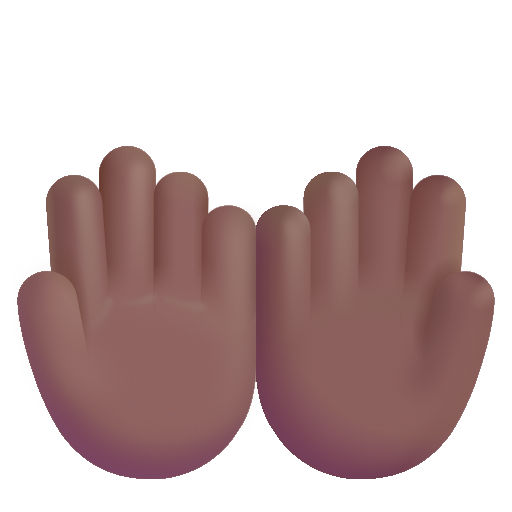
palms up together color  dark